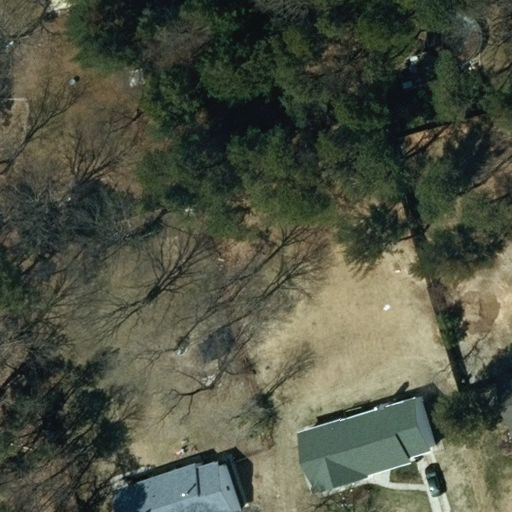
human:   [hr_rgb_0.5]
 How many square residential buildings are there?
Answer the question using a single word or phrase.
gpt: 0

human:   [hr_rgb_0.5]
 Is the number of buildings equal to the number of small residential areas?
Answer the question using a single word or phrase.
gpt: no

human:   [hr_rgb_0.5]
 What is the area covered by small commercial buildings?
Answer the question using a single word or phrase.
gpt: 0m2

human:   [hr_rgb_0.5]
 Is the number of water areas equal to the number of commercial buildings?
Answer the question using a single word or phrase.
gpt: yes

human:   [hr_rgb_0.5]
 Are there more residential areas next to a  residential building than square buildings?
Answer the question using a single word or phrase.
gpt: yes

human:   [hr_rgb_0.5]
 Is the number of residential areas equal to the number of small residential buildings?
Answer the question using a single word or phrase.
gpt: yes

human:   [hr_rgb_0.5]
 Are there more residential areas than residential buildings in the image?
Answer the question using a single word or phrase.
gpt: no

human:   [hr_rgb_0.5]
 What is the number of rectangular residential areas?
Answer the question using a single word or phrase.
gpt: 1

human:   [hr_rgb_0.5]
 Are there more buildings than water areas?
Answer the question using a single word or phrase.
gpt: yes

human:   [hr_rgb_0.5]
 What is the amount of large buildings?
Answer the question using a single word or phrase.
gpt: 0

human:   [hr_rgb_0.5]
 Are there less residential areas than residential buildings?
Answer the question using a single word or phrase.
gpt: yes

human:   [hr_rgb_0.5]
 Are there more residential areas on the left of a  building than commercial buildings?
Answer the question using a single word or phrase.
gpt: yes

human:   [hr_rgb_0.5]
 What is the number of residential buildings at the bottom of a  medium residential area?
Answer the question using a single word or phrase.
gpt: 0

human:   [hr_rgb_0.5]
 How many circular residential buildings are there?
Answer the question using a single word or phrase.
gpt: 0

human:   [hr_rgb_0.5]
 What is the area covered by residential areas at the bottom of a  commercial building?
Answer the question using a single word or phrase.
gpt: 0m2

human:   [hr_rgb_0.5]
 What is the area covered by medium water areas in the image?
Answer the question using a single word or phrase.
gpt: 0m2

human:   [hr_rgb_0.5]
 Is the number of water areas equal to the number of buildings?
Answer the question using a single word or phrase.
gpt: no

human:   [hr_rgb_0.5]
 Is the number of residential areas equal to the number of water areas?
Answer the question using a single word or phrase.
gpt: no

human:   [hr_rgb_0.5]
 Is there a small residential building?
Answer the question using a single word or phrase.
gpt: yes

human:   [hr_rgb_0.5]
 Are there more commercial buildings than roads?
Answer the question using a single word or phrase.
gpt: no

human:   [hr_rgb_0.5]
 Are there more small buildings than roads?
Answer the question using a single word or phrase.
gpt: yes

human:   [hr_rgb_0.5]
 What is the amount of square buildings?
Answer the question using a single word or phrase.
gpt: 0

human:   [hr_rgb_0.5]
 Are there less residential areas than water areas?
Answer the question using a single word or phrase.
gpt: no

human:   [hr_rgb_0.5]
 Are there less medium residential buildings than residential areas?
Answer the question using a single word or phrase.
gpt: no

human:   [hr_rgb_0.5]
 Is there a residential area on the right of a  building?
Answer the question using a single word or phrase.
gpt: no

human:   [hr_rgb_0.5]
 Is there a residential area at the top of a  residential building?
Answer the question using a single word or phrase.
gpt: yes

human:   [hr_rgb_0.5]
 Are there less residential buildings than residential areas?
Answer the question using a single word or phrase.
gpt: no

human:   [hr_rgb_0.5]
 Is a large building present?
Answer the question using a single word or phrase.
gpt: no

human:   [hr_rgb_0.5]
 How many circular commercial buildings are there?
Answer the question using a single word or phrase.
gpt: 0

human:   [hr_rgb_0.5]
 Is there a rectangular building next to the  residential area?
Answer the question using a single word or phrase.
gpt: yes

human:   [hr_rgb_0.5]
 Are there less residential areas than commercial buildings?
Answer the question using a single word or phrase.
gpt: no

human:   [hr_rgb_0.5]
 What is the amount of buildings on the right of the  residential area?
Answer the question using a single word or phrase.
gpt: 3

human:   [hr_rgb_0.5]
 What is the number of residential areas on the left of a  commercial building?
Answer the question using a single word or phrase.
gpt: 0

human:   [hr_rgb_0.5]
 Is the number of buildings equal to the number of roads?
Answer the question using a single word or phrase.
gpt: no

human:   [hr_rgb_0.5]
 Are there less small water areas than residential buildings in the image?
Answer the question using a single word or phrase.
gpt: yes

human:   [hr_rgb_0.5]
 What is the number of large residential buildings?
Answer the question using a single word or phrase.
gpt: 0